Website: walmart
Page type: billing-address
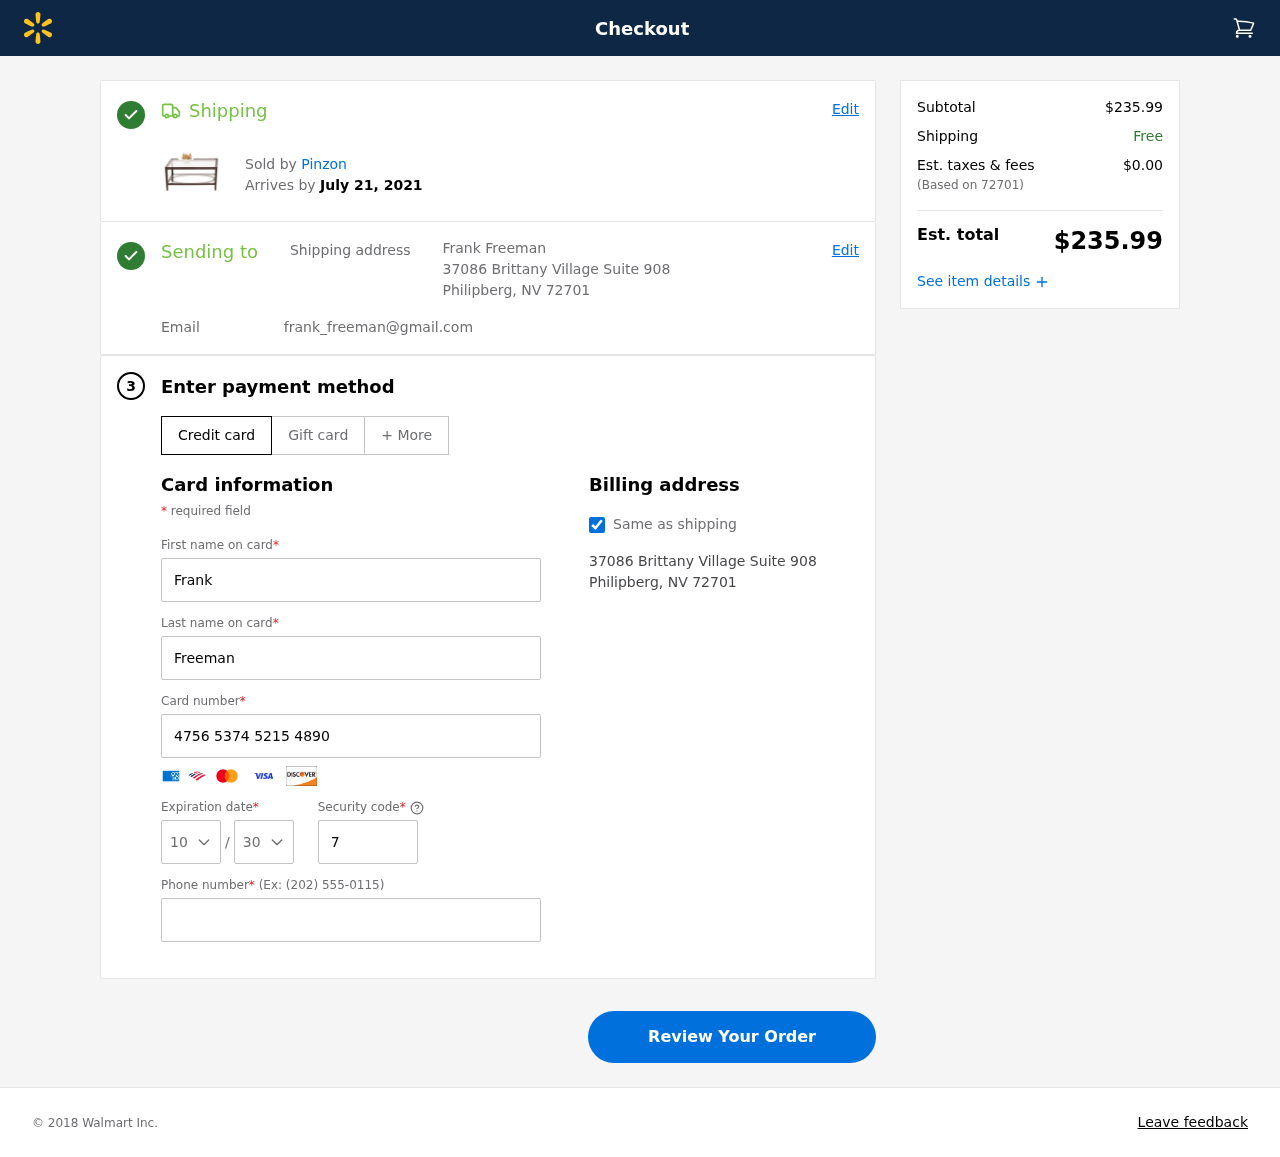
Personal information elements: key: PII_CARD_CVV
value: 712
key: PII_CARD_EXPIRY_MONTH
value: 10
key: PII_CARD_EXPIRY_YEAR
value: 30
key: PII_CARD_NUMBER
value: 4756 5374 5215 4890
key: PII_CITY_STATE_ZIP
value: Philipberg, NV 72701
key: PII_EMAIL
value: frank_freeman@gmail.com
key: PII_FIRSTNAME
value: Frank
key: PII_FULLNAME
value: Frank Freeman
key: PII_LASTNAME
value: Freeman
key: PII_PHONE
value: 8392628323
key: PII_POSTCODE
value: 72701
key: PII_STREET
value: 37086 Brittany Village Suite 908
Product elements: key: PRODUCT1_BRAND
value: Pinzon
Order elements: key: ORDER_DELIVERY_DATE
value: July 21, 2021
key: ORDER_SUBTOTAL
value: $235.99
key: ORDER_TAX
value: $0.00
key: ORDER_TOTAL
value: $235.99